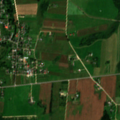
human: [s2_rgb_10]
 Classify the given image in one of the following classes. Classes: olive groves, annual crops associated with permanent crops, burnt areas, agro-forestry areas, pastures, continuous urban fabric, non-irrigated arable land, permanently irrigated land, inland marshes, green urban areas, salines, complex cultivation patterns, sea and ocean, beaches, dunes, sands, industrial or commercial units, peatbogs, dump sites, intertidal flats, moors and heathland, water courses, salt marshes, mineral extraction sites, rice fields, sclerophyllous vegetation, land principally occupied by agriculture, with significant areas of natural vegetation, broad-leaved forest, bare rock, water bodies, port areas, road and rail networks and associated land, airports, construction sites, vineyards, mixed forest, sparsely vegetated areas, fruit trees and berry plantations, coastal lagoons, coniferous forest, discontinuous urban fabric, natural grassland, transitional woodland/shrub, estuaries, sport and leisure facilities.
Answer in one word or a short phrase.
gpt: discontinuous urban fabric, non-irrigated arable land, pastures, complex cultivation patterns, transitional woodland/shrub